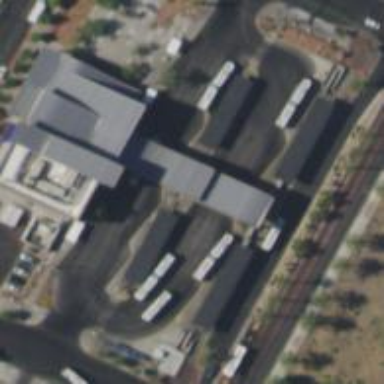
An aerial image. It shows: Bus station that also serves as public transport station.